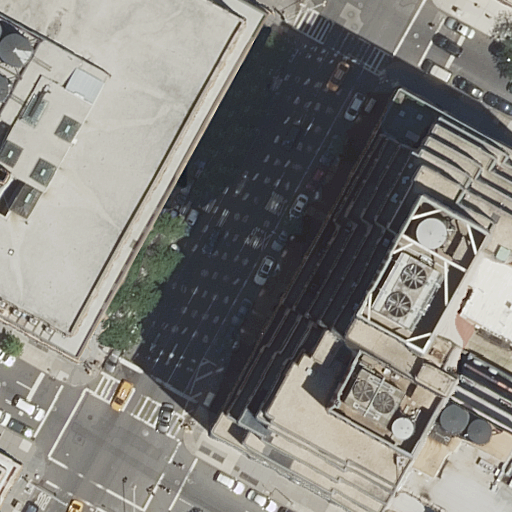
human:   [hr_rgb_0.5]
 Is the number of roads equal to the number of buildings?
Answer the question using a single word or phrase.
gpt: no

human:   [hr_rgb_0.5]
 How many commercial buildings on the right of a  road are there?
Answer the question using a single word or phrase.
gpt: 0

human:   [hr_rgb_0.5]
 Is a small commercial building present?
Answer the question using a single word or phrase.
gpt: no

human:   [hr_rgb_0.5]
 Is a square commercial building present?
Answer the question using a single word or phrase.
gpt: no

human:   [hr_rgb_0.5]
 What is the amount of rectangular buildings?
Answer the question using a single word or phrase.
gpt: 4

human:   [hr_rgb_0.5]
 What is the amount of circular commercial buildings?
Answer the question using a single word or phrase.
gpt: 0

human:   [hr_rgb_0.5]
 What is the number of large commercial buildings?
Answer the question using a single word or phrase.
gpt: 0

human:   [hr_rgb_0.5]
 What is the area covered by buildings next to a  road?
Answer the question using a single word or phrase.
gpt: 4386m2

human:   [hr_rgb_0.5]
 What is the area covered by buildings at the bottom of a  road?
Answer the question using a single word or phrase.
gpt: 4128m2

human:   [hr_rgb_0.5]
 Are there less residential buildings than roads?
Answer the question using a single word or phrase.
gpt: no

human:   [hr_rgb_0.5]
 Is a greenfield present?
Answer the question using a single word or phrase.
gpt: no

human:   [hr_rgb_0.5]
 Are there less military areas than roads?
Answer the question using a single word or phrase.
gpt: yes

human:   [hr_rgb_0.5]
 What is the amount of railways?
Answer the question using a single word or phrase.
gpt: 0

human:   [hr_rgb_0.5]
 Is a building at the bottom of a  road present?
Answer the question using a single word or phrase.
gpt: yes

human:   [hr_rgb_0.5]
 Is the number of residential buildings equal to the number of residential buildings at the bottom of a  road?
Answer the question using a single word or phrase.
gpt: no

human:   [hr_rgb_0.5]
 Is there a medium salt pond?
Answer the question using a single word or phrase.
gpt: no

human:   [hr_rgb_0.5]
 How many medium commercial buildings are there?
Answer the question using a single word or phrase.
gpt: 0

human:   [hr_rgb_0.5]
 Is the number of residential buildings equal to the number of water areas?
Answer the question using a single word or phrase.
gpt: no

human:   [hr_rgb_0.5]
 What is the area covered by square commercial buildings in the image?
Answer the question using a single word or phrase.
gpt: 0m2

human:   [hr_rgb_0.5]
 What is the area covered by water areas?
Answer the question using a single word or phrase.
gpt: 0m2

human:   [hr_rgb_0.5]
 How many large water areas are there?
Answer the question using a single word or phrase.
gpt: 0

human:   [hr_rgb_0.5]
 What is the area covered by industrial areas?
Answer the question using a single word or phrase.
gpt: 0m2

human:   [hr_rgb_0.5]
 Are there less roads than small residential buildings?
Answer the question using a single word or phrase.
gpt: no

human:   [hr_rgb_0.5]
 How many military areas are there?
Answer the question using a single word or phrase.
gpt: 0

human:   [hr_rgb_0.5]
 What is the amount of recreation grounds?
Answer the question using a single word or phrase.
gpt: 0

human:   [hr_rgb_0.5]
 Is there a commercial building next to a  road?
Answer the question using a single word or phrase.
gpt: no

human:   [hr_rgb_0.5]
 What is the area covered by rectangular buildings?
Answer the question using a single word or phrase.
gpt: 1890m2

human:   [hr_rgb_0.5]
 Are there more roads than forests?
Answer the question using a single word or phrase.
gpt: yes

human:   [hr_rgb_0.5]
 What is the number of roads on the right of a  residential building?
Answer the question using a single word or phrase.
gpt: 3

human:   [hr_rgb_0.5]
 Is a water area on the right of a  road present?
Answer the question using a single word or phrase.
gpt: no

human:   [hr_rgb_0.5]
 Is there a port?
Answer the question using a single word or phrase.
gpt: no

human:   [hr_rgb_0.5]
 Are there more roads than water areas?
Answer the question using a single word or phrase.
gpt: yes

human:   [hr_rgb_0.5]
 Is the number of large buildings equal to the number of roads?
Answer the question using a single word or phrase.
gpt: no

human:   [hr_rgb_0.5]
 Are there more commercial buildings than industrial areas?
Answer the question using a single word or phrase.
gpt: no

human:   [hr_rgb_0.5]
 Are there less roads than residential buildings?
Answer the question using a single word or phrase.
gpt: yes

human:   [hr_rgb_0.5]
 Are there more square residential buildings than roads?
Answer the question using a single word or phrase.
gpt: no